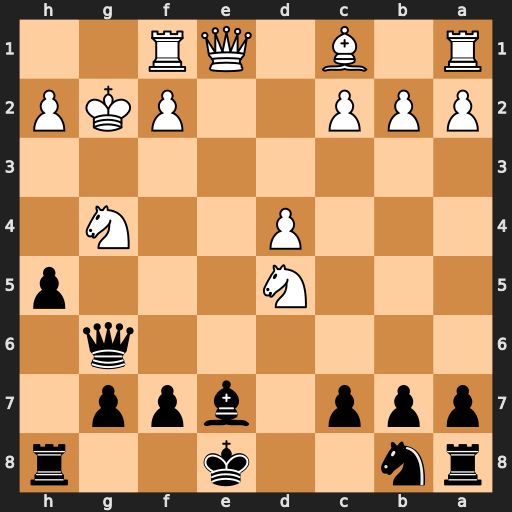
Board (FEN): rn2k2r/ppp1bpp1/6q1/3N3p/3P2N1/8/PPP2PKP/R1B1QR2
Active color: b
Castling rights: kq
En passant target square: -
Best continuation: Qxg4+ Kh1 Qf3+